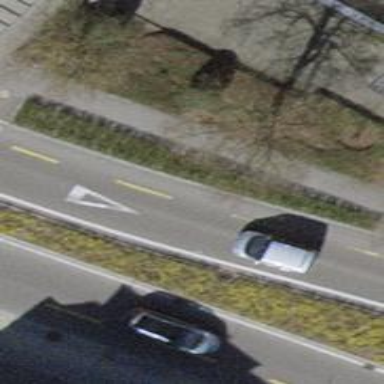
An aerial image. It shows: Tertiary road with asphalt surface including cycle lane.